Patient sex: M
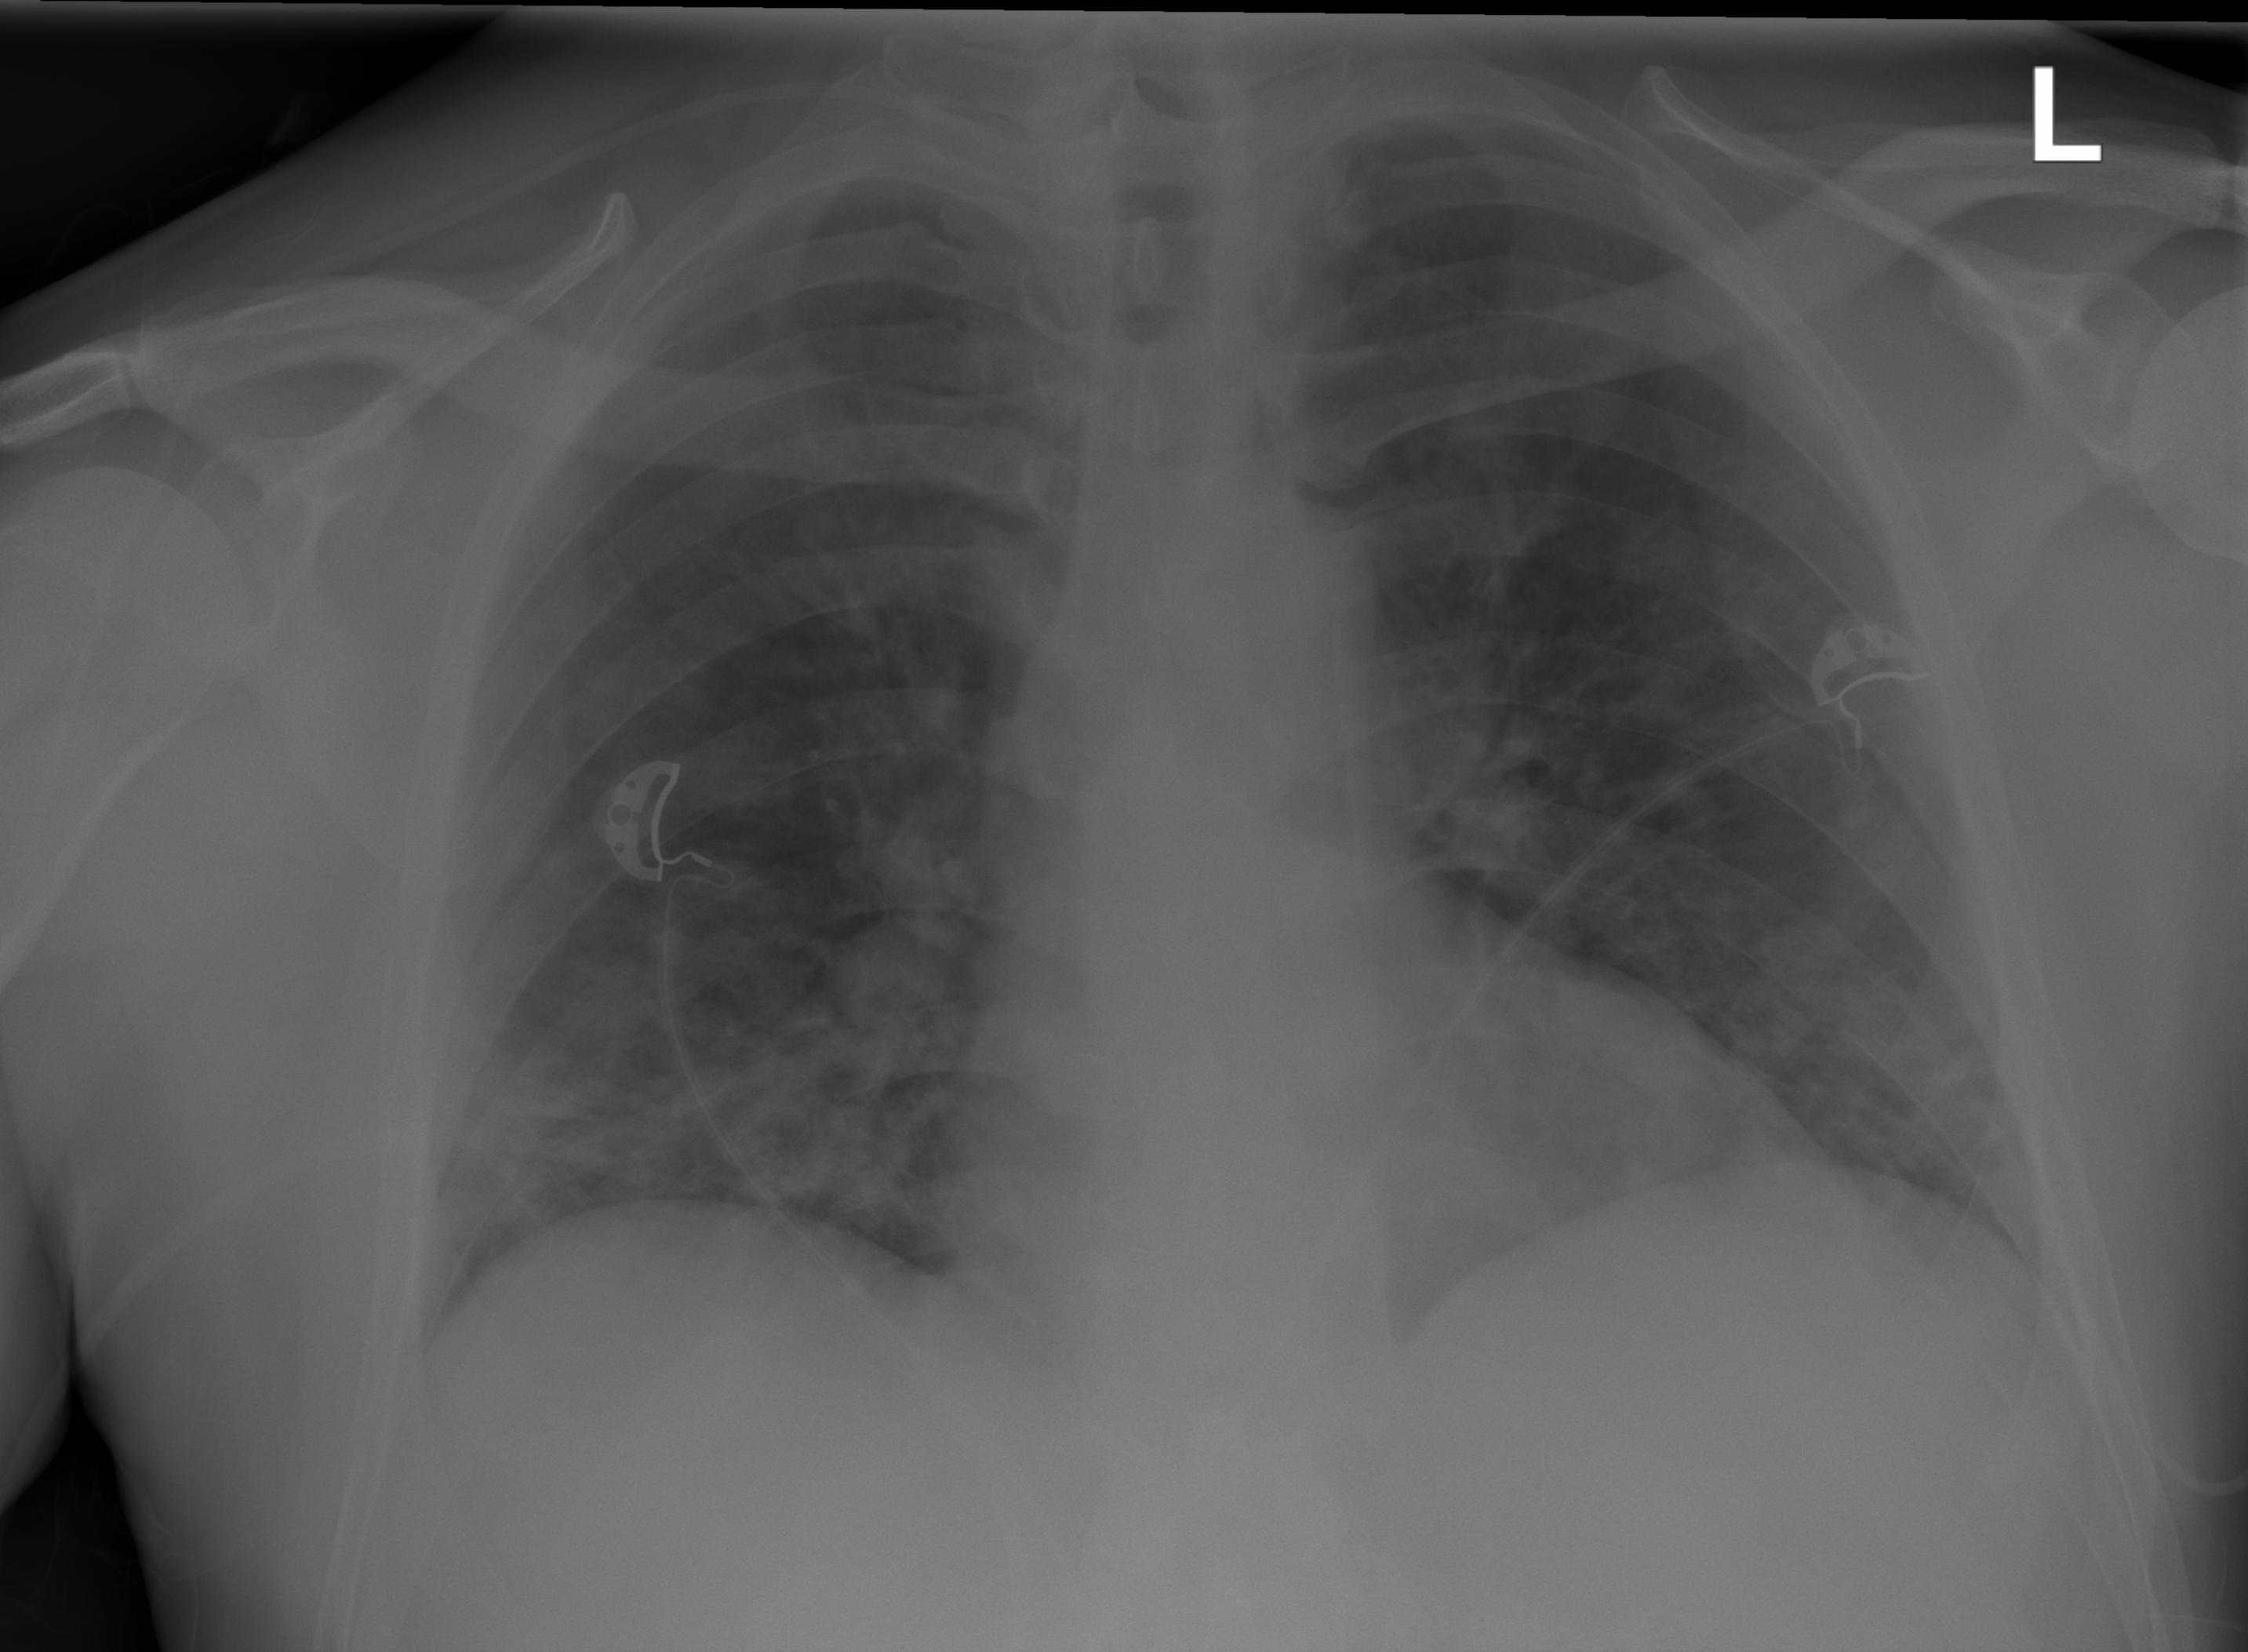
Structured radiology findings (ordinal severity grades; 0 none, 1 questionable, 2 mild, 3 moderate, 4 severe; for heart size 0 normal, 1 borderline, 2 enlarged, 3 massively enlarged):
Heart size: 2
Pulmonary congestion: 0
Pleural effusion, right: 0
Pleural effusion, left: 0
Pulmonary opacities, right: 3
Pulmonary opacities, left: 3
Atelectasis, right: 0
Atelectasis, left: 0